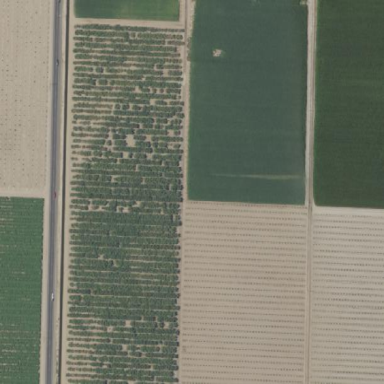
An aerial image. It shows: Vineyard.